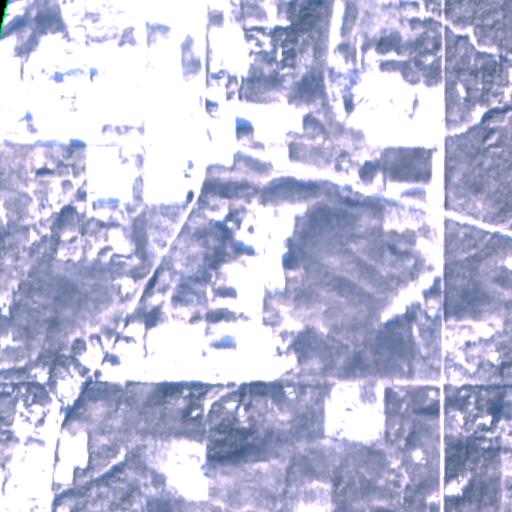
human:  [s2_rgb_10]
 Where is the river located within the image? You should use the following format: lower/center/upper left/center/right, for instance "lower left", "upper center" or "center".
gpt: The river is located in the left of the image.
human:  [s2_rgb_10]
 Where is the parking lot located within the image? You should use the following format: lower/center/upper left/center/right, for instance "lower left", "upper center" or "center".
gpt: There is no parking lot in the image.